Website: home-depot
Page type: account-dashboard
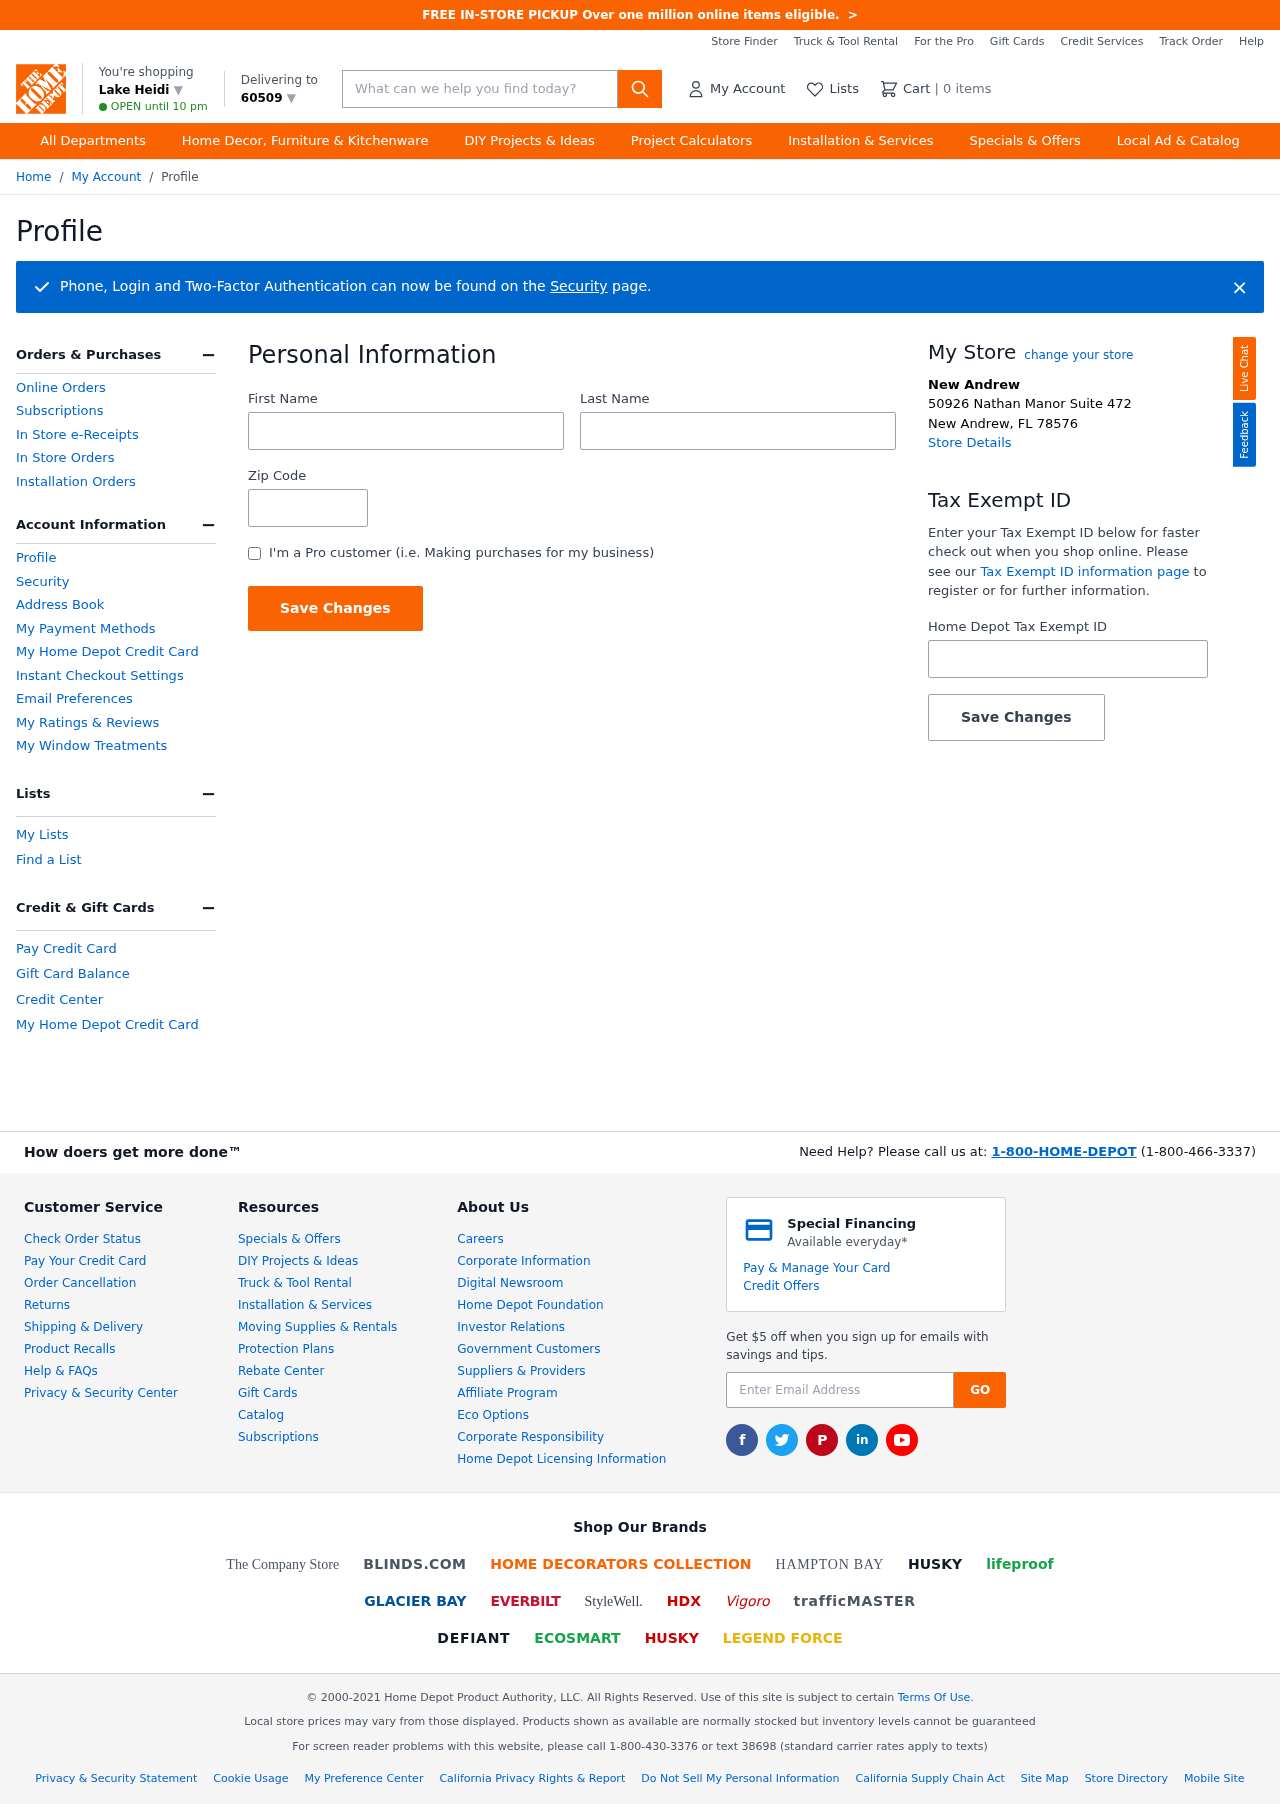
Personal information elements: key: PII_CITY
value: Lake Heidi ▼
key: PII_FIRSTNAME
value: Sarah
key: PII_LASTNAME
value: Adams
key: PII_LOCATION1_CITY
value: New Andrew
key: PII_LOCATION1_CITY_STATE_ZIP
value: New Andrew, FL 78576
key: PII_LOCATION1_STREET
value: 50926 Nathan Manor Suite 472
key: PII_POSTCODE
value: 60509 ▼
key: PII_POSTCODE
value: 60509
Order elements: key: ORDER_NUM_ITEMS
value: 0
Search elements: key: HEADER_SEARCH
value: What can we help you find today?